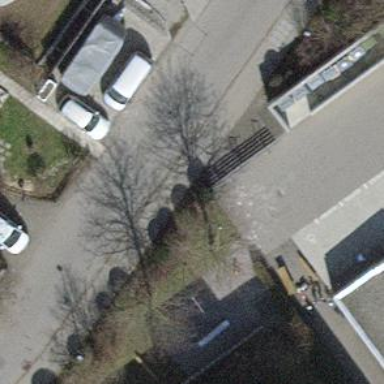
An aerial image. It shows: Paved road with steps and ramp.